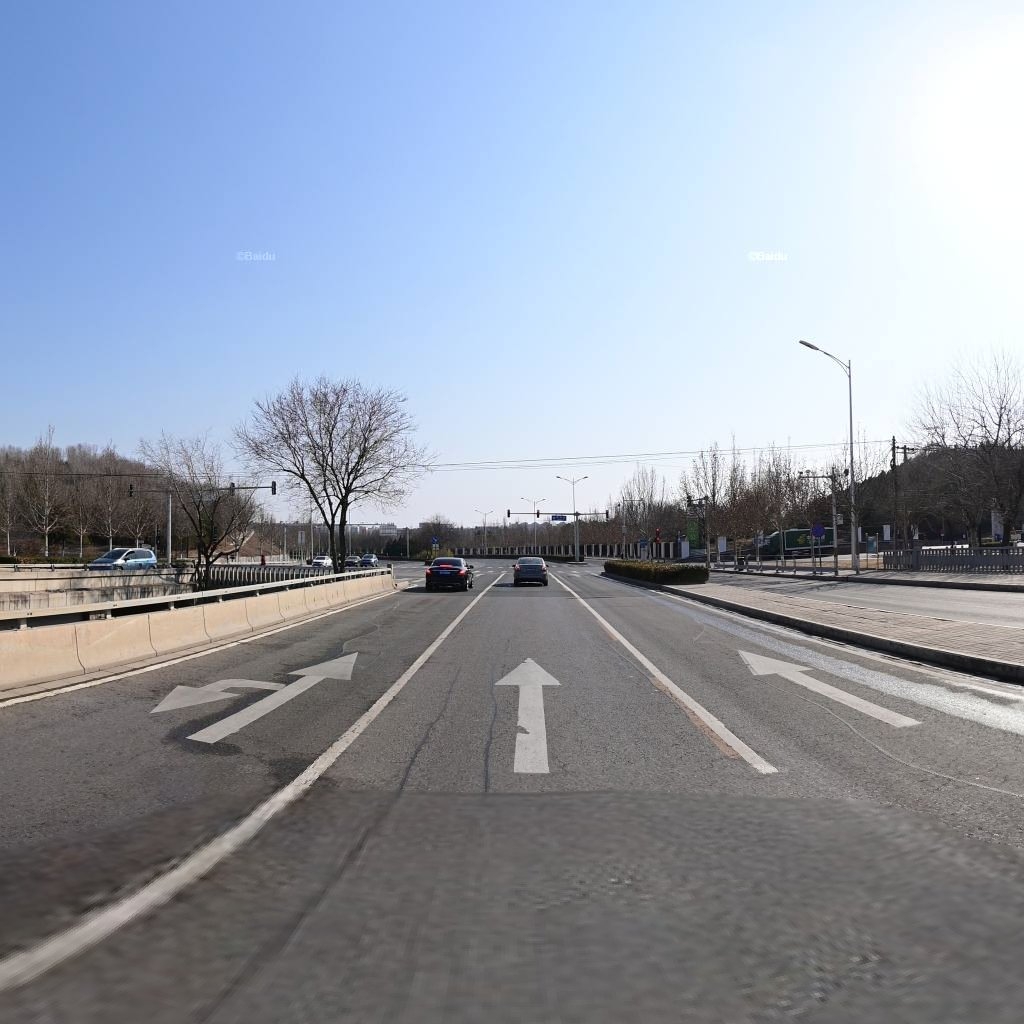
Region: Haidian
Road damage annotations: longitudinal patch, longitudinal patch, longitudinal patch, longitudinal patch